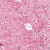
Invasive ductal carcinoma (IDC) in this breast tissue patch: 0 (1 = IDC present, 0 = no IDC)